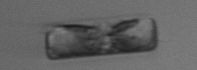
Label: Guinardia_delicatula